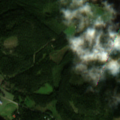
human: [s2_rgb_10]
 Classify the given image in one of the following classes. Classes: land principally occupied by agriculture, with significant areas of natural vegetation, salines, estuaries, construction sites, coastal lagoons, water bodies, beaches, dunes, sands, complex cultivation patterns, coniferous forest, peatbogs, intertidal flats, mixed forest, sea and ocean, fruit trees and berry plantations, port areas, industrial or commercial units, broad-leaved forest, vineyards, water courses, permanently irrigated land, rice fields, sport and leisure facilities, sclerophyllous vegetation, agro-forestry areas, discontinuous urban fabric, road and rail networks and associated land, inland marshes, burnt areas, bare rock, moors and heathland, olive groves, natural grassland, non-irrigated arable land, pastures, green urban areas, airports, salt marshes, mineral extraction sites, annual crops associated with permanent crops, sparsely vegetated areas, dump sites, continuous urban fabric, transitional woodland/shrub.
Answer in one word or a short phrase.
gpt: land principally occupied by agriculture, with significant areas of natural vegetation, coniferous forest, mixed forest, water bodies